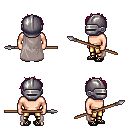
a pixel art fantasy rpg character, male body template, human, light skin, gray cape, gold greaves, pink bedhead hairstyle, metal helm, ghillies, spear, four views (front, back, left, right), 2x2 character sprite sheet, small pixel art, hard edges, no anti-aliasing